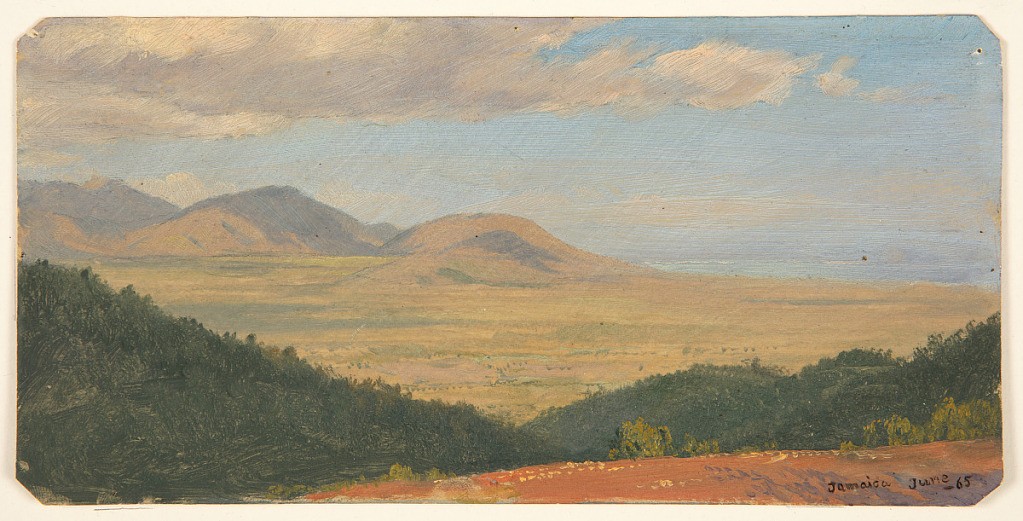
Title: Liguanea Plain, Jamaica
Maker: Frederic Edwin Church, American, 1826–1900
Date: June 1865
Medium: Oil and graphite on off-white paperboard
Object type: Drawing
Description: Landscape sketch showing a view overlooking the Liguanea Plains in Jamaica, which were north of the city of Kingston at the time. In the immediate foreground, red soil that probably makes up a road or path is shown beside a densely vegetated slope that descends towards the middle distance. The flat, fertile plains of Liguanea extend horizontally across the composition, before encountering the ocean shoreline at right and a mountain range at center and left. Puffy, low-lying clouds cast patchy shadows over the mountains themselves, while the sky is otherwise blue and clear.